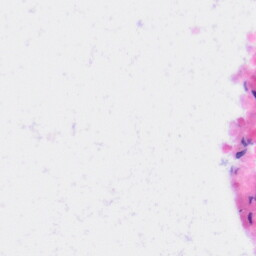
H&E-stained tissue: Liver